Field crop: maize
Growth stage: 1
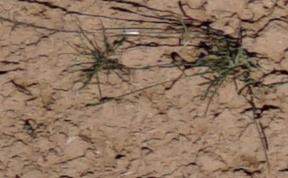
Species: lolium